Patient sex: M
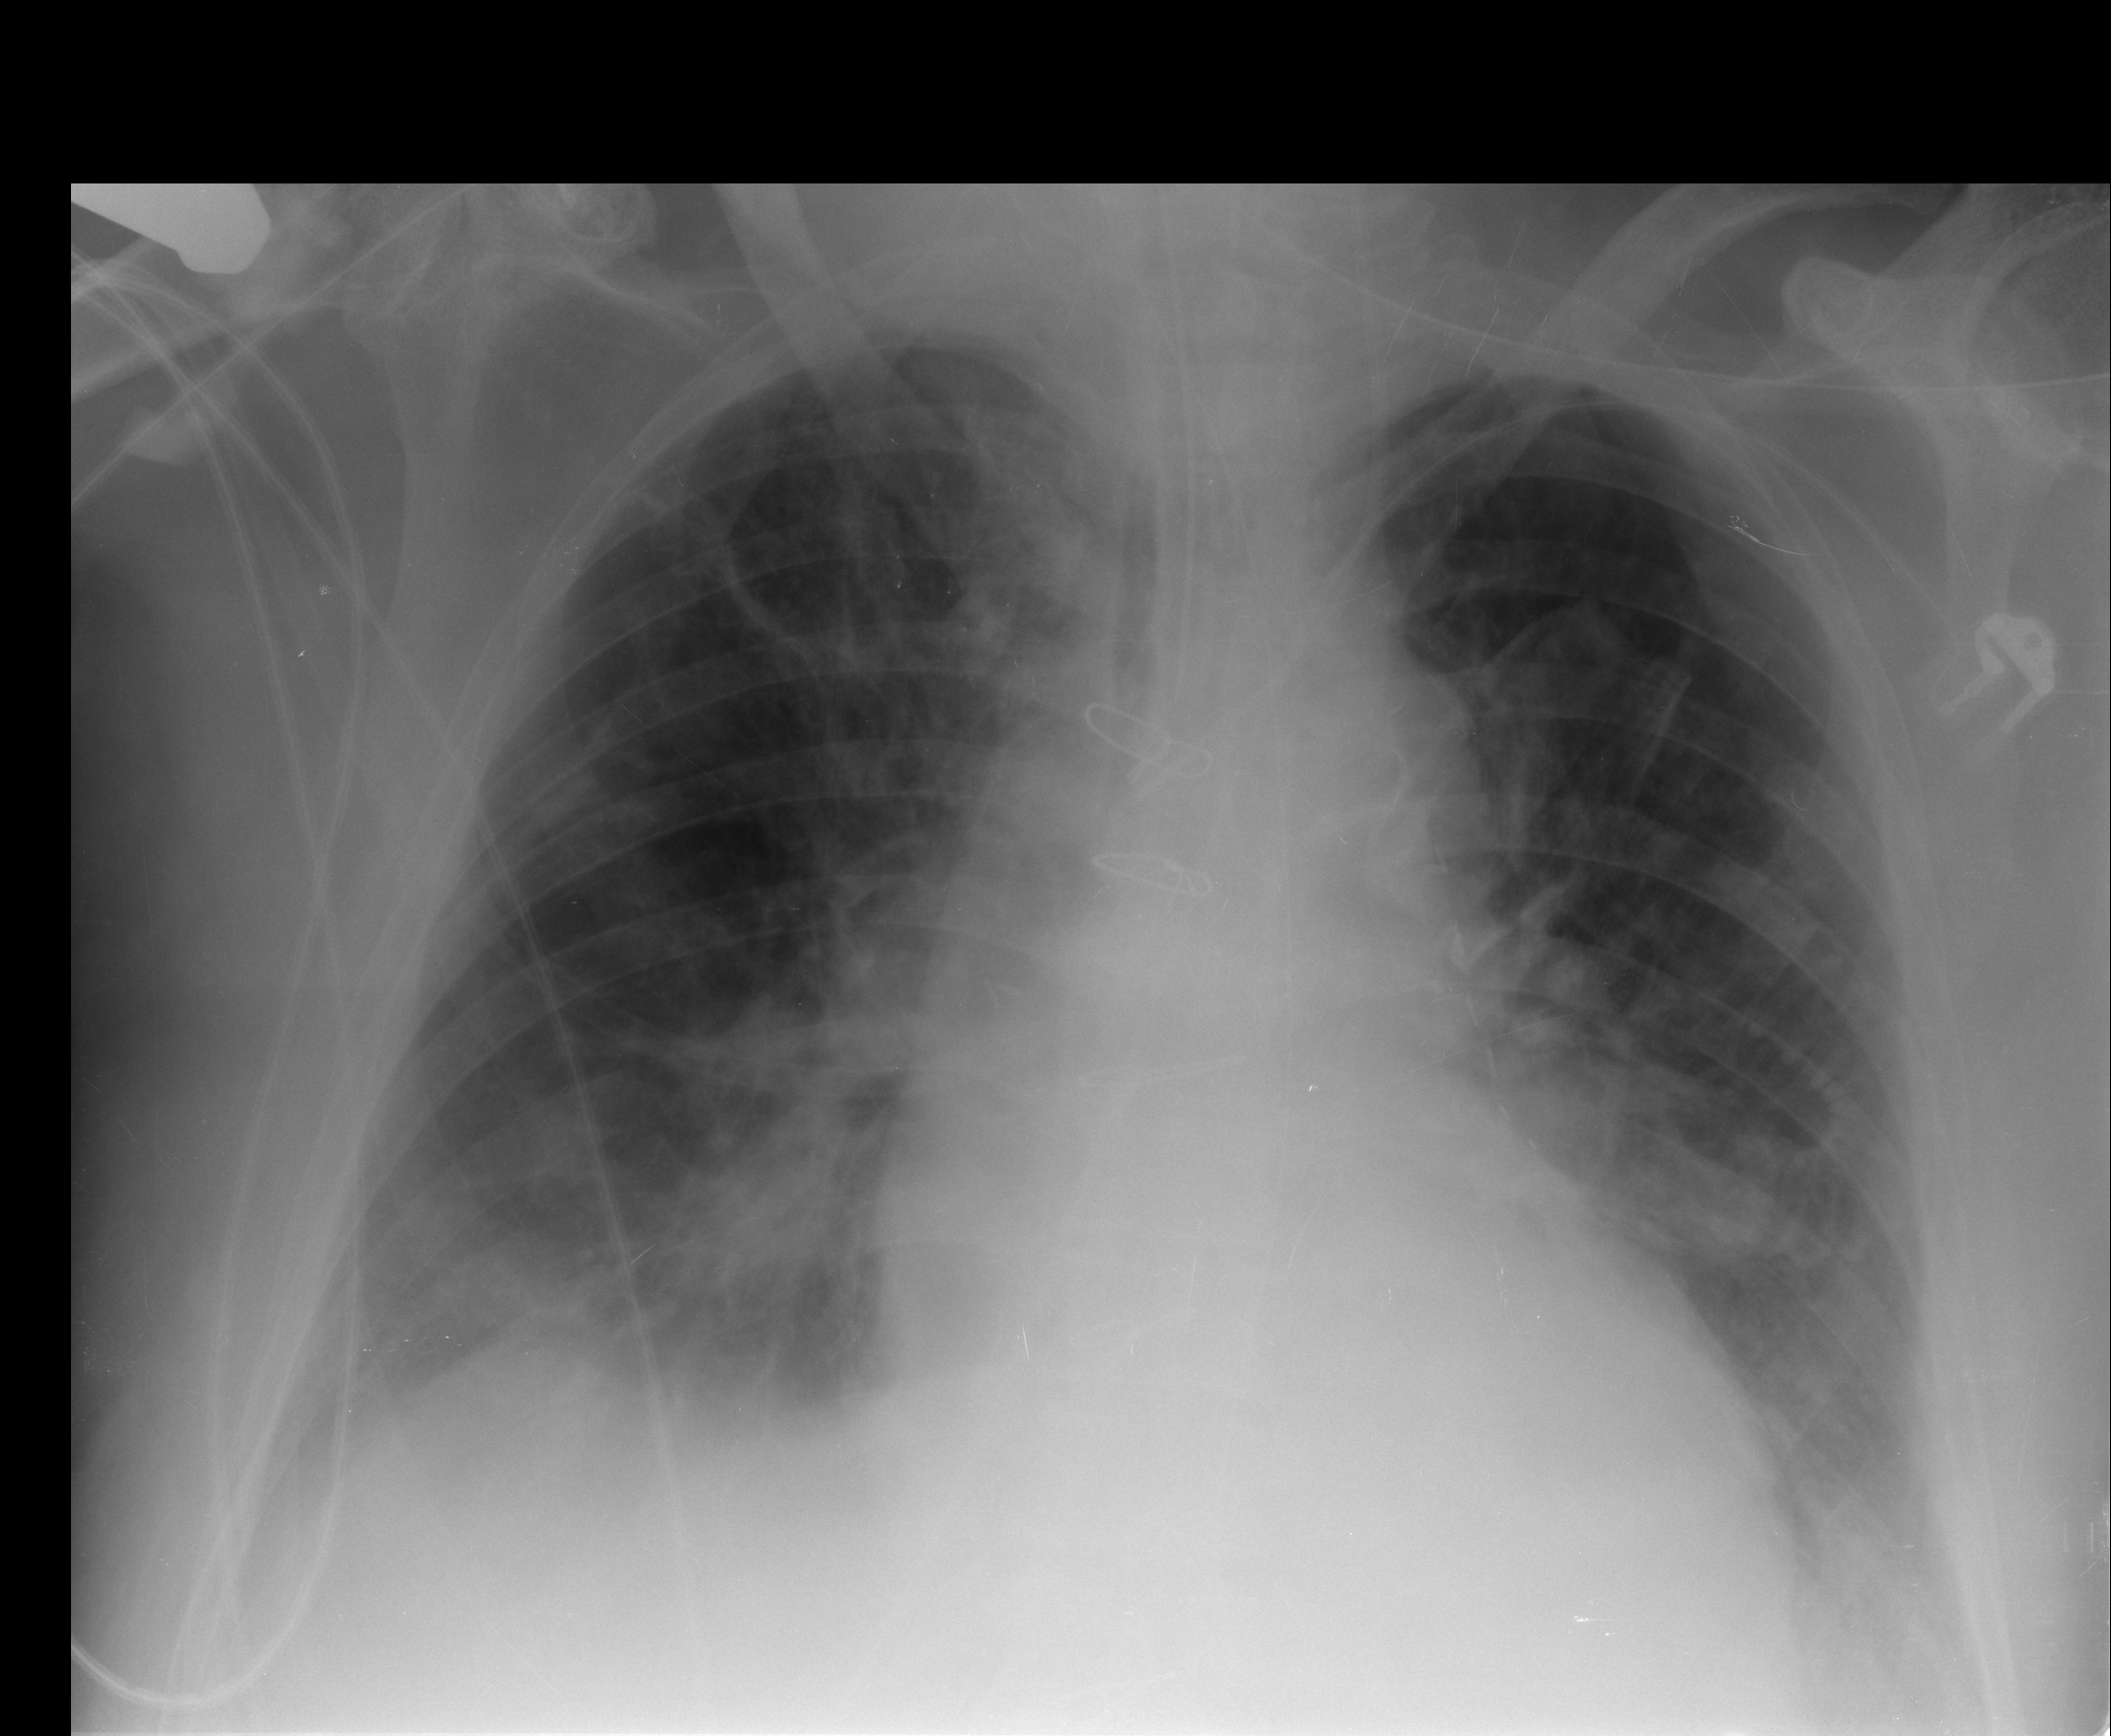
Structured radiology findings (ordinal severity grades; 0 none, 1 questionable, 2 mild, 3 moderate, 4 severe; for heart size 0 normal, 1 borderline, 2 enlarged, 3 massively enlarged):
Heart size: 2
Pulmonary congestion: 3
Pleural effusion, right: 2
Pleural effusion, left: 2
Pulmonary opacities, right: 2
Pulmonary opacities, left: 1
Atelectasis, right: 2
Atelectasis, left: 2